Question:
How to make this imageView full screen? No matter how I'm trying, I'm still getting that white borders on my phone, and on my emulator also, how to remove fully them?
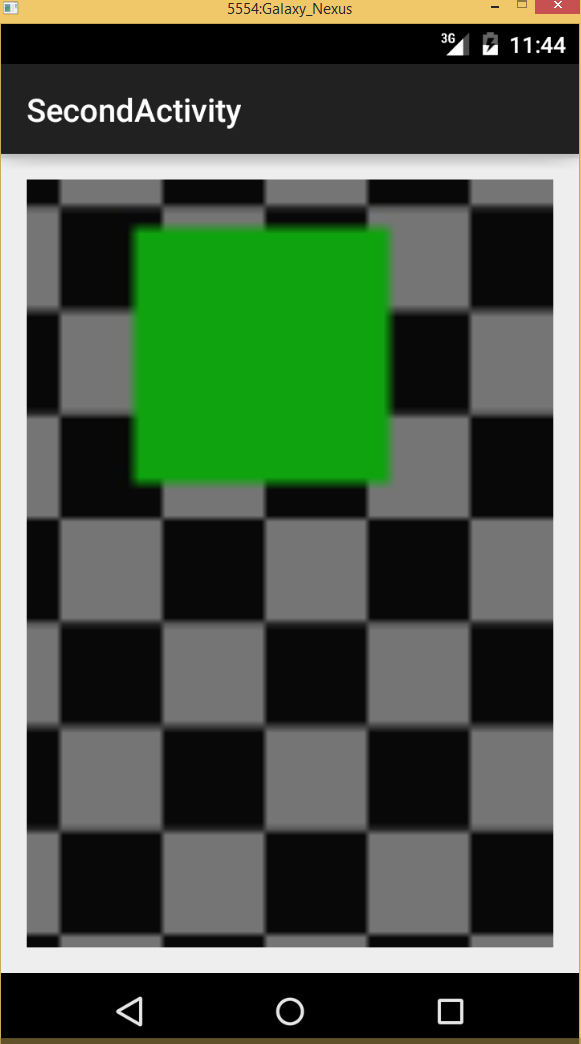
Answer: '''
android:paddingLeft="@dimen/activity_horizontal_margin"
android:paddingRight="@dimen/activity_horizontal_margin"
android:paddingTop="@dimen/activity_vertical_margin"
android:paddingBottom="@dimen/activity_vertical_margin"
'''
So those padding lines are your issue. They can be aesthetically pleasing at times, but in your case you want it to fill the whole view.
You can read more about padding in views here:
<URL>